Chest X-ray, AP view. Patient: 69 years old, sex F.
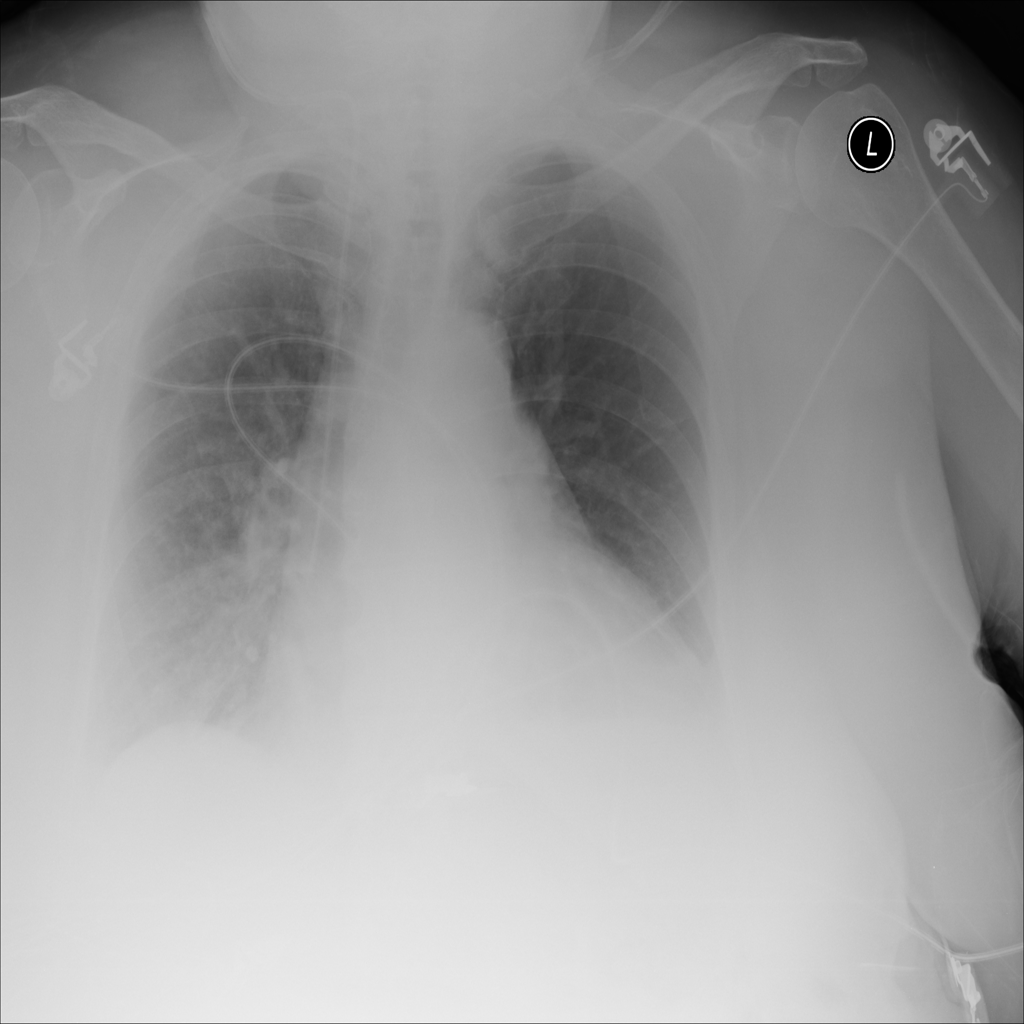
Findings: Infiltration